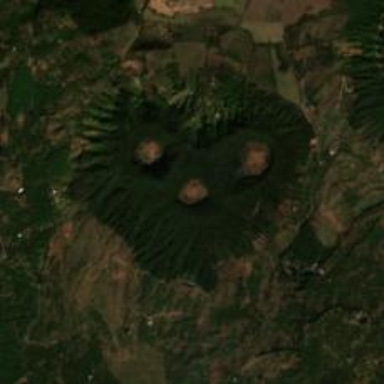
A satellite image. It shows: Majestic volcano in its natural form.